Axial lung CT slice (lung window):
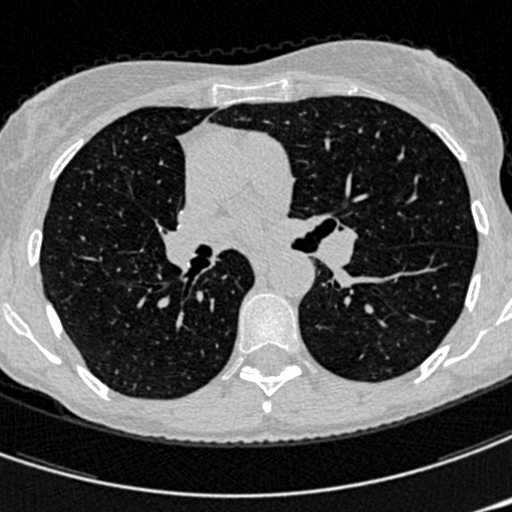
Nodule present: no